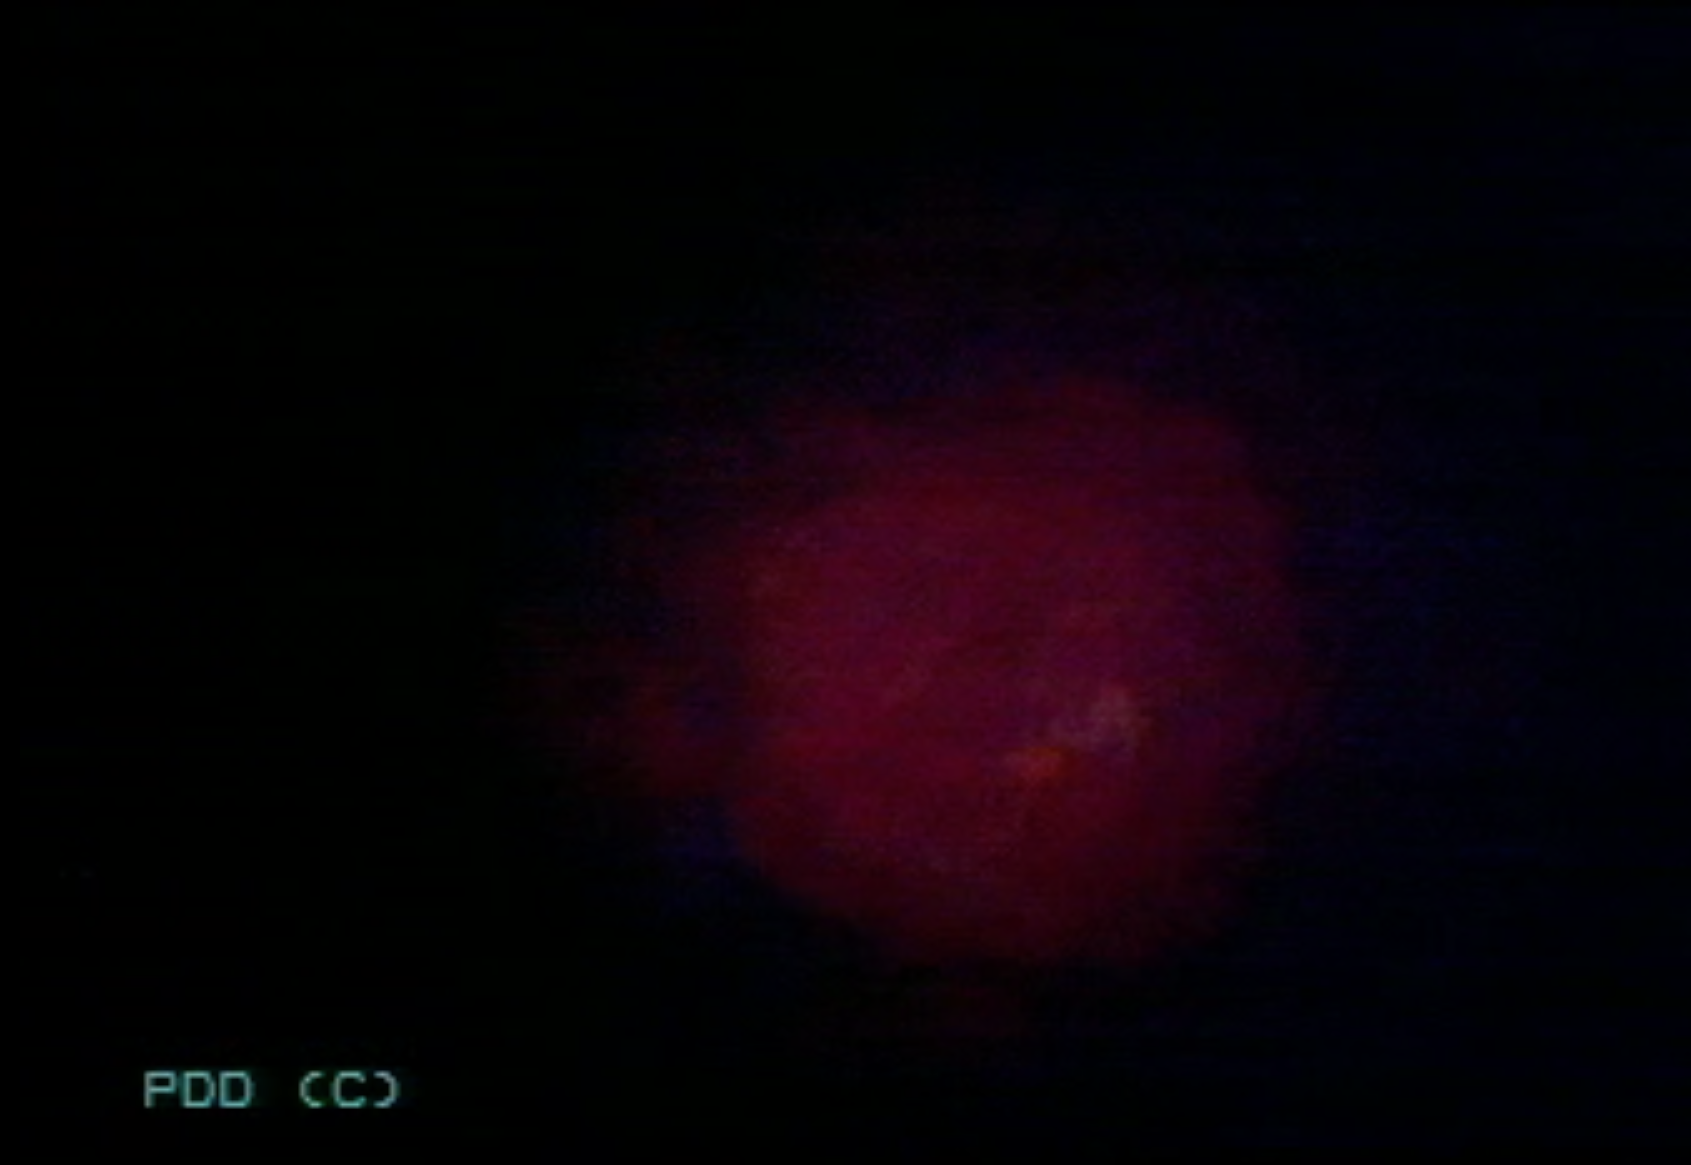
Modality: BLC
Class: Malignant
Subclass: HighGradePapillary
Lesion: L1
Stage: T2
Morphology: Papillary
Bladder cancer association: Yes